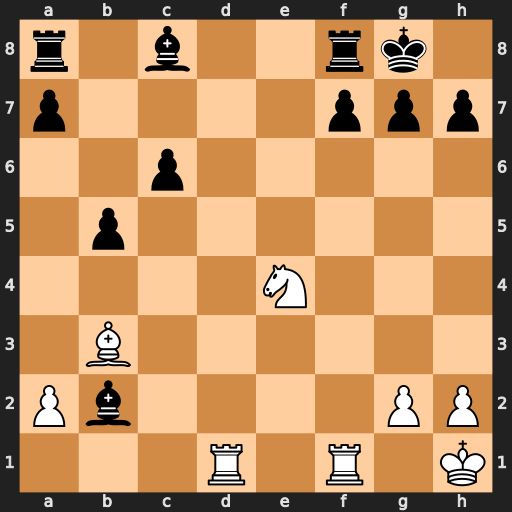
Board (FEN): r1b2rk1/p4ppp/2p5/1p6/4N3/1B6/Pb4PP/3R1R1K
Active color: w
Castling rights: -
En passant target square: -
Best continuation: Rxf7 Bg4 Rf4+ Kh8 Rxg4